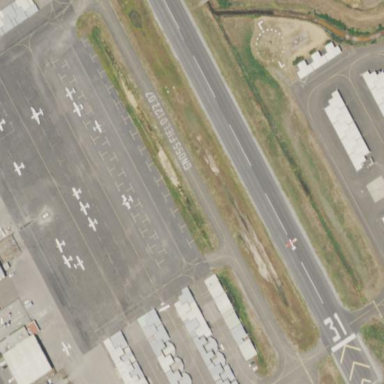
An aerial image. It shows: Apron at the airport.